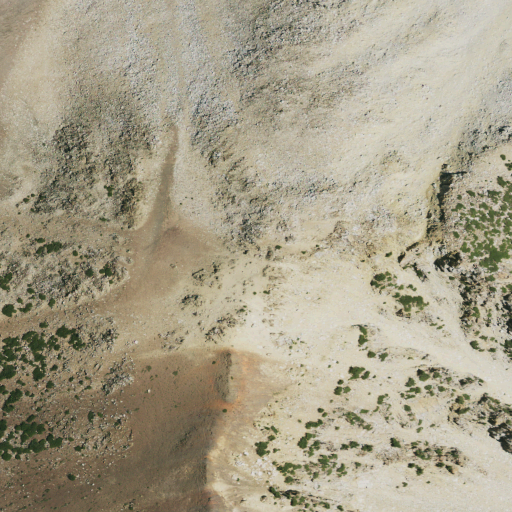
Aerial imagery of mountain in California named White Mountain containing shrub, barren land, grassland, and evergreen forest